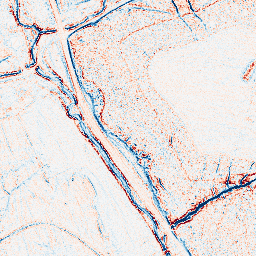
Category: edge_preserving
Decomposition family: anisotropic_diffusion
Decomposition parameters: iterations: 10
kappa: 100
gamma: 0.05
Upsampling method: quintic
Upsampling parameters: scale: 2
Upsampling scale: 2